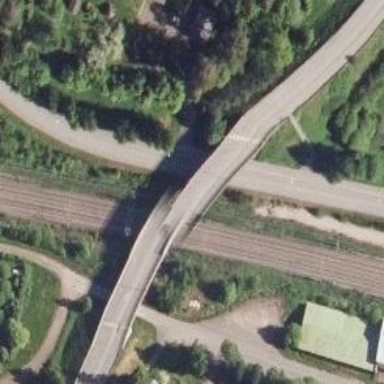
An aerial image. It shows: Railway signal.